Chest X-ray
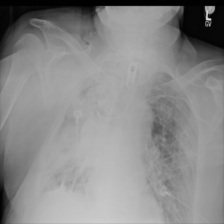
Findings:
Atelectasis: negative
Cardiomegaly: negative
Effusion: negative
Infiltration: negative
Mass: negative
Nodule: negative
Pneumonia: negative
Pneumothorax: negative
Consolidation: negative
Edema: negative
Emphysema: negative
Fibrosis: negative
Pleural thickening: negative
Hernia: negative